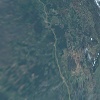
Label: land